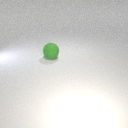
large green rubber sphere